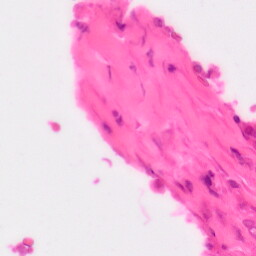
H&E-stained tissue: Colon